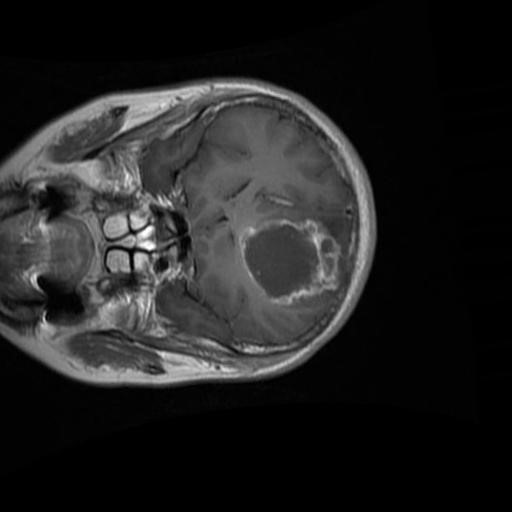
Label: brain_glioma